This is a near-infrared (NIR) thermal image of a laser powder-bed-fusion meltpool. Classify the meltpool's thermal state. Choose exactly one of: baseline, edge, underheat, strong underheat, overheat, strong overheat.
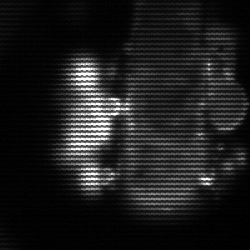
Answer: strong underheat